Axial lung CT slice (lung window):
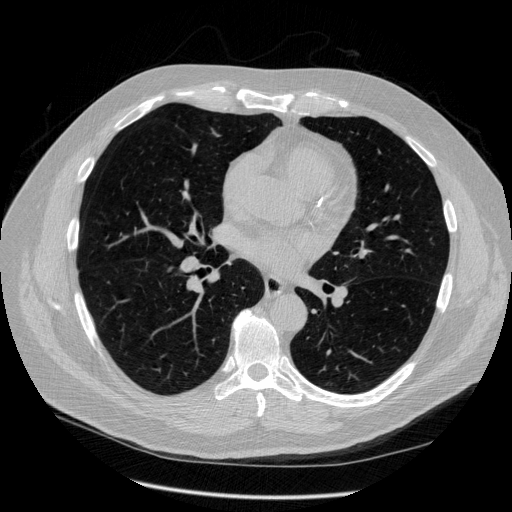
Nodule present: no